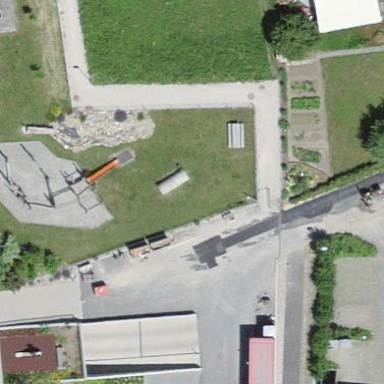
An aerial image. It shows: Playground area for leisure activities on the land.